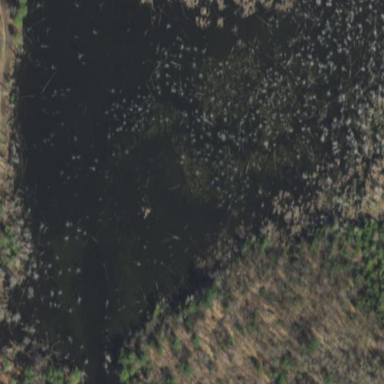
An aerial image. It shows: Wetland area.